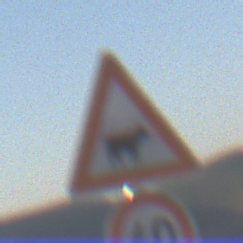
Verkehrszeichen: ViehtriebLinks
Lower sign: Geschwindigkeit40
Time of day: SunriseSunset
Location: Outdoor (Nature)
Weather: Clear
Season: NotSpecified
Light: Natural